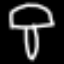
Label: mushroom